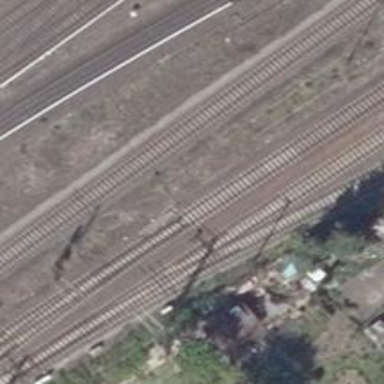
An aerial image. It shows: Railway switch.